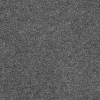
Atmospheric dust classification: dusty